Question: I have a Node-RED app running in a docker container, with the aim to periodically read contents of a directory where .csv files are constantly updated and new .csv files are sometimes added. The point is to read new entries periodically, parse data, and send it onward.
I have not utilized the numerous 'contrib' nodes, as I have enabled the NodeJS 'fs' module and played with it. Additionally the built-in 'file' and 'file in' Node-RED modules are useful when reading the .csv files' contents, so that is not an issue.
The problem comes with the new .csv files being added into the directory where all the .csv files are. I want be able to read all the file names and subsequently read all the .csv files.
I have mounted the .csv file directory into the docker container, and when testing whether I'm able to read the file names, weird things happen. Even though the files are visible in the container (viewed using 'docker exec -it CONTAINER /bin/bash') a piece of code containing 'fs.readdir' does not list the files. When I try the 'fs.readdir' too see the contents of '/data' directory, which is mounted into the container, it lists the contents like 10 % of the time (injecting a timestamp into the node to run it)

As you can see from the image, the contents of the directorty in question are not listed on every execution of the node. The contents of the mounted directory containing the .csv files are never listed upon running this node with the correct path as parameter.
The operating system is CentOS 7, where I am not a sudoer. I have managed to make it so that none of the mounted files or directories are owned by root, so they are owned by user node-red within the container. I managed to pull this directory file listing through on my ubuntu where I am a sudoer, but as none of the stuff is root-owned there either, I am not sure if that is the problem. I have a feeling this might be an operating system -relating thing.
Notes:
- 'rwxr-xr-x'- '/data''/files'- 'file'- - - -
I hope this was not too much text or too unclear, I just wanted to make sure at least most of the stuff I have tried would be written here. If someone has some insight on the workings of Node-RED under docker and using the NodeJS fs module, it would be most appreciated :)
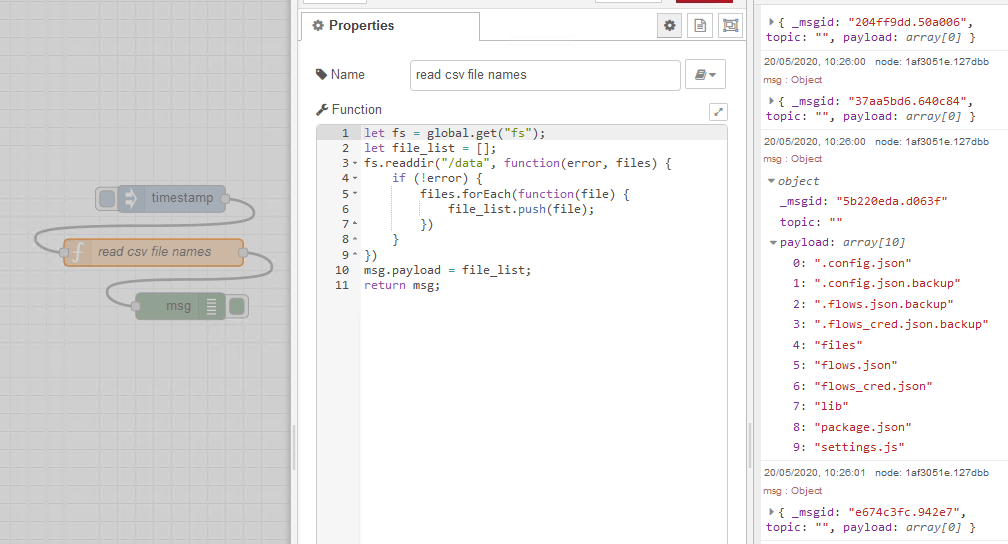
Answer: To answer my question of why Node-RED was unable to read directory contents most of the time, it was because of using the asynchronous 'fs.readdir' module. When I switched to using the synchronous version 'fs.readdirSync', Node-RED was able to read directory contents without problems.